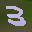
Label: 3